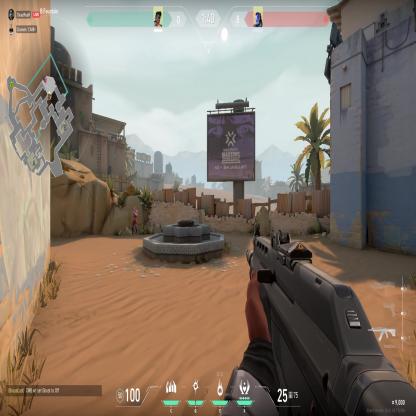
Label: enemy